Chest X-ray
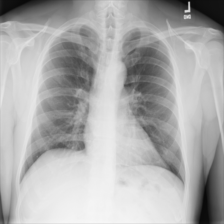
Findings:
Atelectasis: negative
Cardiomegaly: negative
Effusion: negative
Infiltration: negative
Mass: negative
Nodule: negative
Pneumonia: negative
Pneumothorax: negative
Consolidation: negative
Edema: negative
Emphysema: negative
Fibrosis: negative
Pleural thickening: negative
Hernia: negative